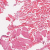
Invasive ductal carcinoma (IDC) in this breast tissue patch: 0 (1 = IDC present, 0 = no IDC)